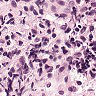
Metastatic tissue present: no